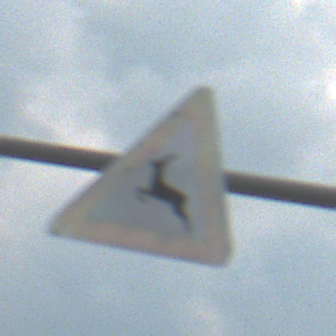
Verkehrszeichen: WildwechselRechts
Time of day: MorningAfternoon
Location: Outdoor (Nature)
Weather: PartlyCloudy
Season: NotSpecified
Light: Natural